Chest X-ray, PA view. Patient: 56 years old, sex M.
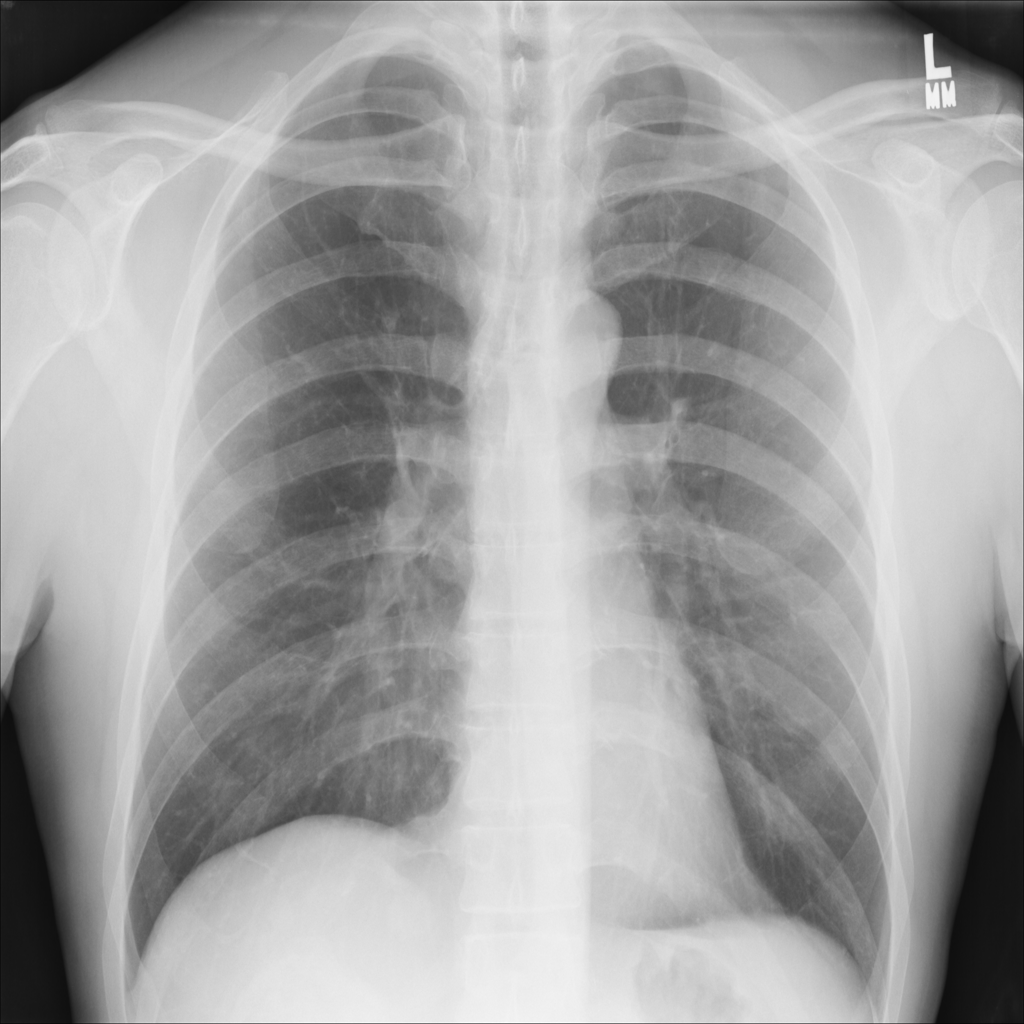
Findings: No Finding